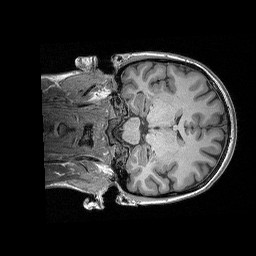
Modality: T1w
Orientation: coronal
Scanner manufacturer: siemens
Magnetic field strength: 3 T
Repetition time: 2.3 s
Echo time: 0.00298 s